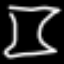
Label: hourglass